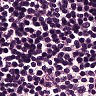
Metastatic tissue present: no